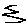
Label: zigzag